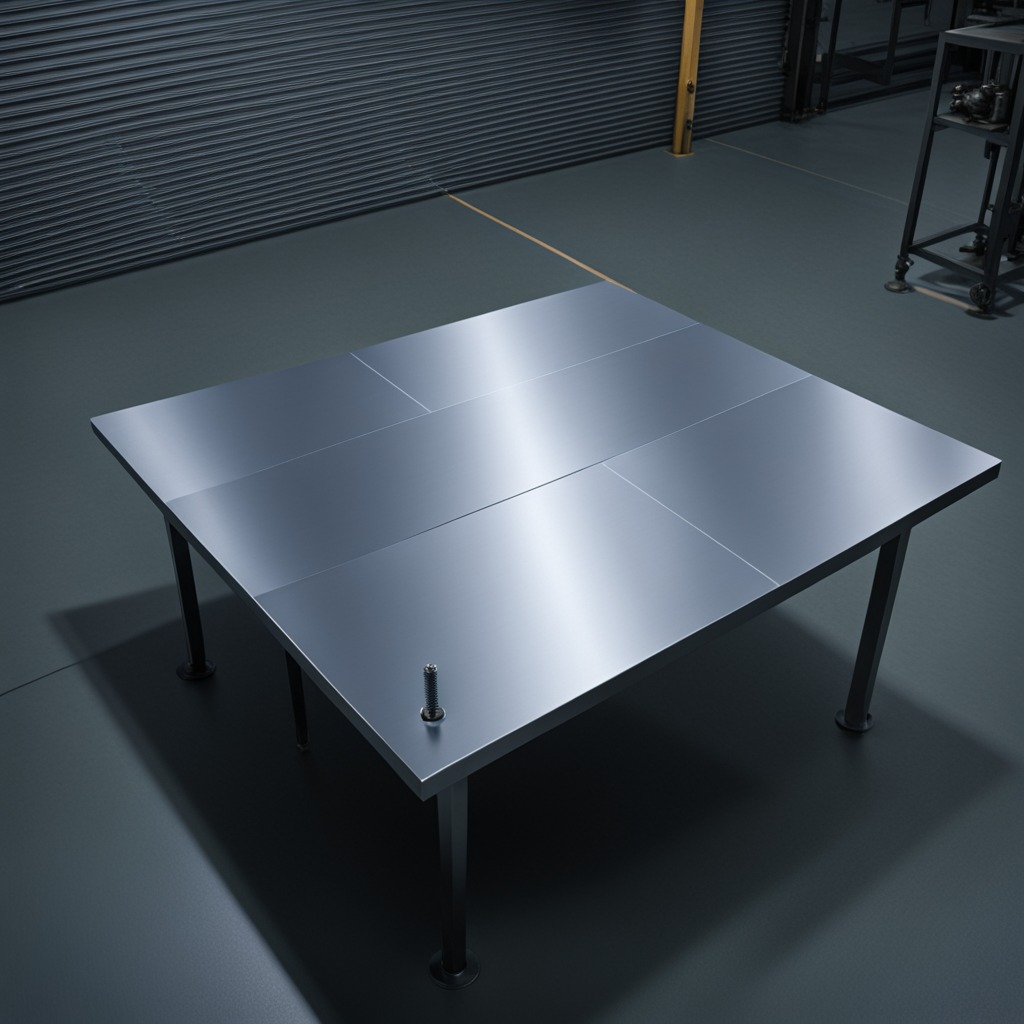
A metal screw is lying on the tabletop.